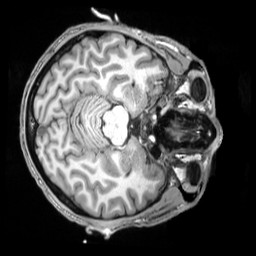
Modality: T1w
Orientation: axial
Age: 27
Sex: male